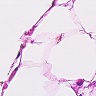
Metastatic tissue present: no